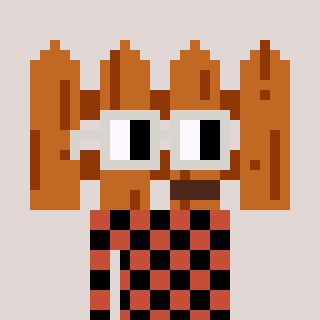
a pixel art character with square light gray glasses, a fence-shaped head and a rust-colored body on a warm background